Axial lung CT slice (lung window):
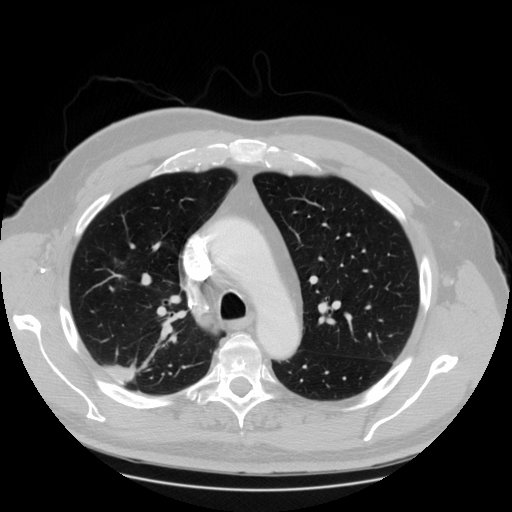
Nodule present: yes
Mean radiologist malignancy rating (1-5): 4